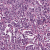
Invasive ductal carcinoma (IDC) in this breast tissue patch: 1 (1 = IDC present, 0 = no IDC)